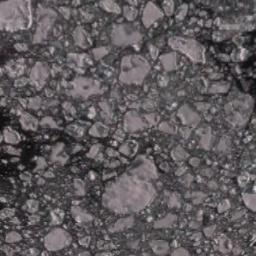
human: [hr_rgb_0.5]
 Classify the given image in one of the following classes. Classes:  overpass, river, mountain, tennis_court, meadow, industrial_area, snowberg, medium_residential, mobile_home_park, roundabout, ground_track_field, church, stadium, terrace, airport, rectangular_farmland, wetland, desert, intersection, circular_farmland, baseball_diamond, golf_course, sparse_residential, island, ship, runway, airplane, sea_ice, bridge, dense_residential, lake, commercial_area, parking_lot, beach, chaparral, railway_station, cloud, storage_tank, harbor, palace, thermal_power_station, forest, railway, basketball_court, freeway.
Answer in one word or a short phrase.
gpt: sea_ice